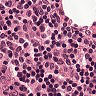
Metastatic tissue present: no